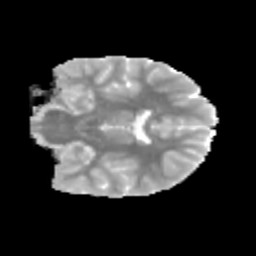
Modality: MD
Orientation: coronal
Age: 13
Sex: female
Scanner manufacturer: siemens
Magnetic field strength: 3 T
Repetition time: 3.8 s
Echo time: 0.07 s